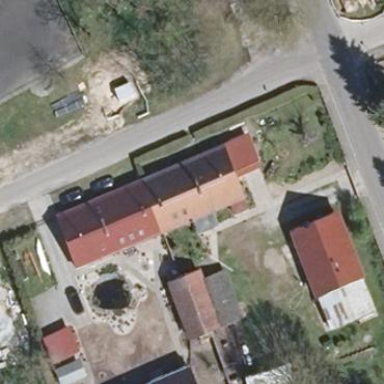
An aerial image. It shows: Building with gabled roof. The roof is oriented along the structure and colored in red.